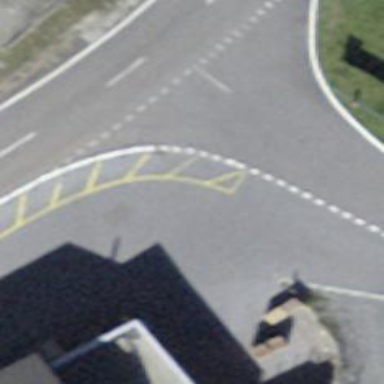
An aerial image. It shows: Post box.